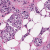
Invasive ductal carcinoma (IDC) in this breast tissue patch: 1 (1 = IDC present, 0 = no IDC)